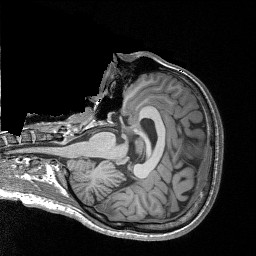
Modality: T1w
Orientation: axial